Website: macys
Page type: customer-info-address
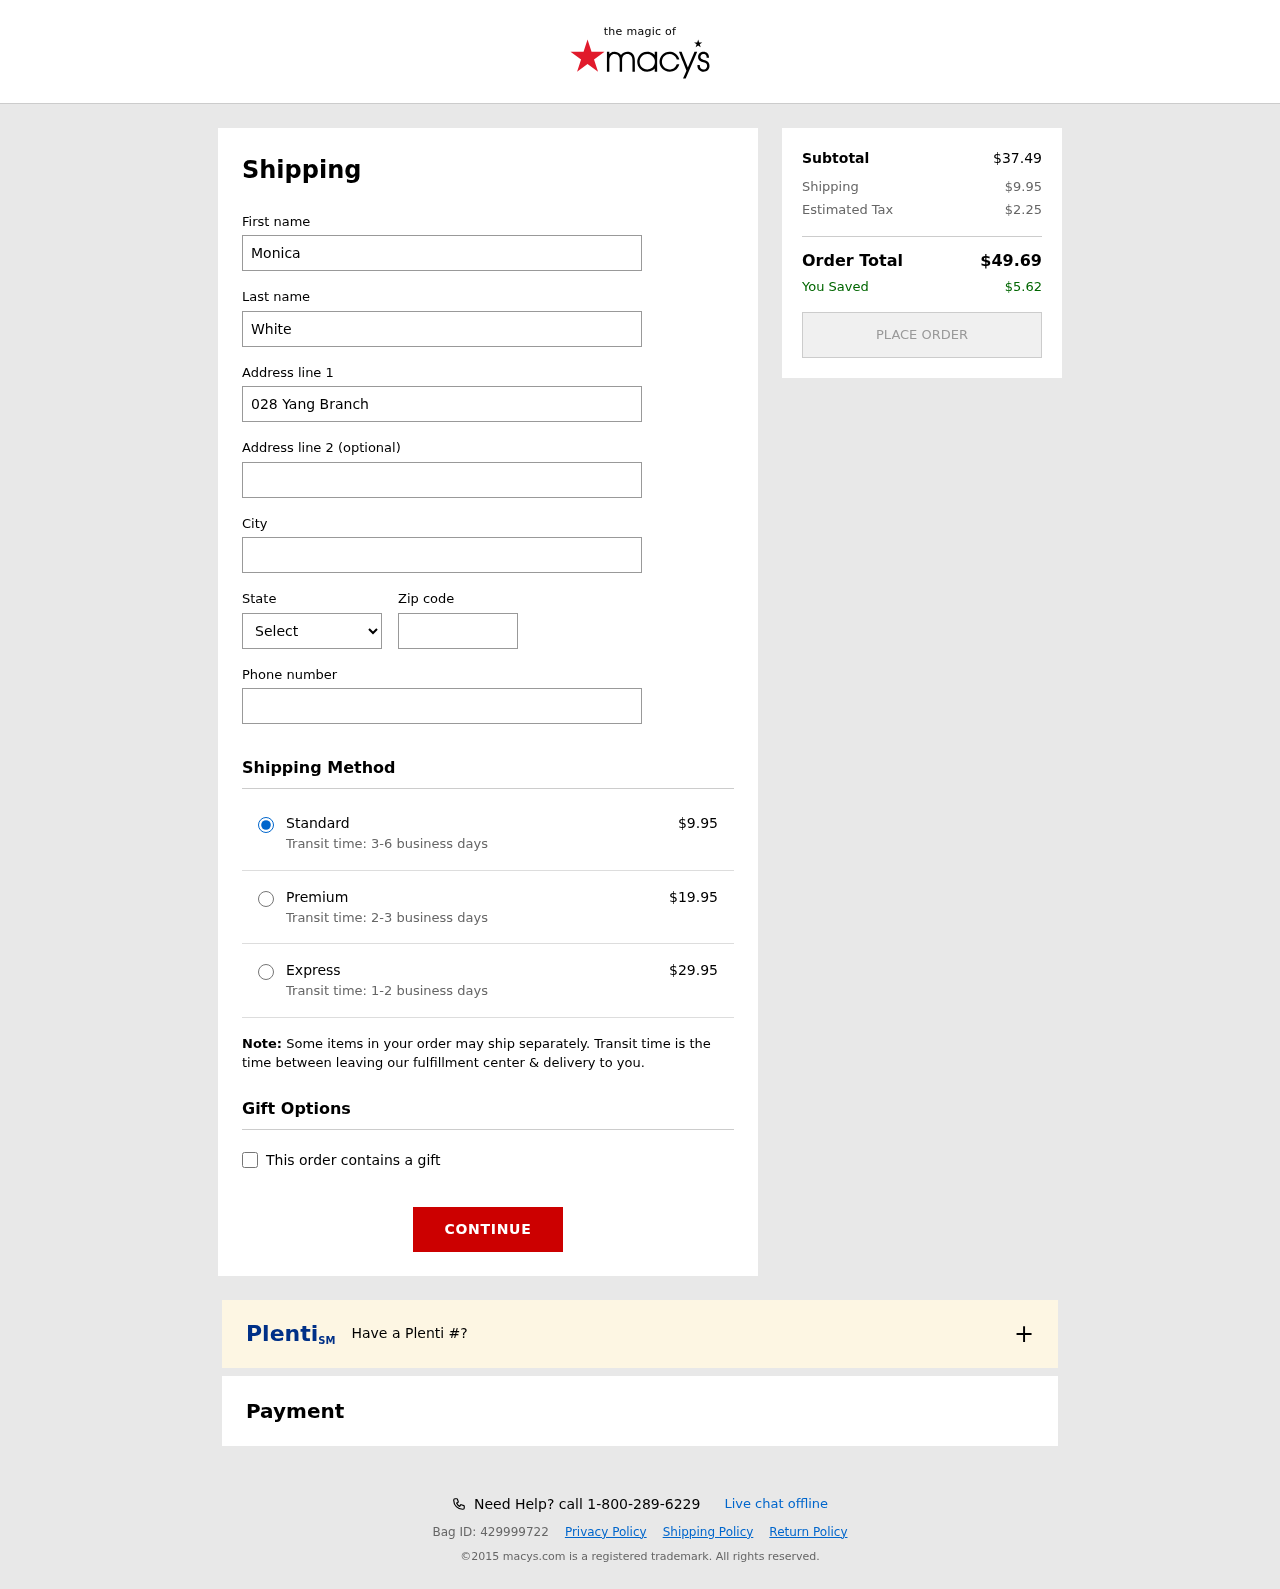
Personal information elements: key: PII_CITY
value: Richardland
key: PII_FIRSTNAME
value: Monica
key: PII_LASTNAME
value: White
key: PII_PHONE
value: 3849790006
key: PII_POSTCODE
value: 60361
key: PII_STATE_ABBR
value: TN
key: PII_STREET
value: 028 Yang Branch
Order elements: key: ORDER_SHIPPING_COST
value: $9.95
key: ORDER_SHIPPING_COST_PREMIUM
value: $19.95
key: ORDER_SHIPPING_COST_EXPRESS
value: $29.95
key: ORDER_SUBTOTAL
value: $37.49
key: ORDER_TAX
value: $2.25
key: ORDER_TOTAL
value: $49.69
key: ORDER_SAVINGS
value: $5.62